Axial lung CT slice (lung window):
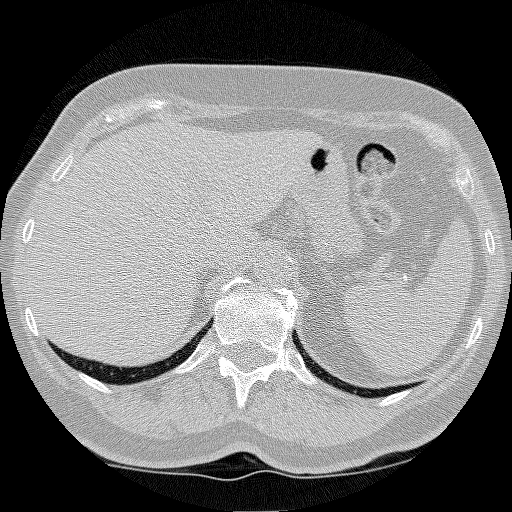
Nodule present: no